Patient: sex M, age 52
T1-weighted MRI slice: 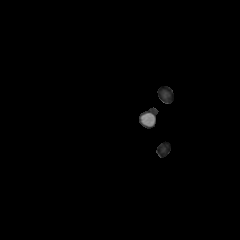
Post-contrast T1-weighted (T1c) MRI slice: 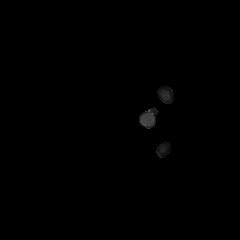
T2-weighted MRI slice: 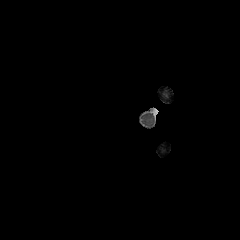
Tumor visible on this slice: no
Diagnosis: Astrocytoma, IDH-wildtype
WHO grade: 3